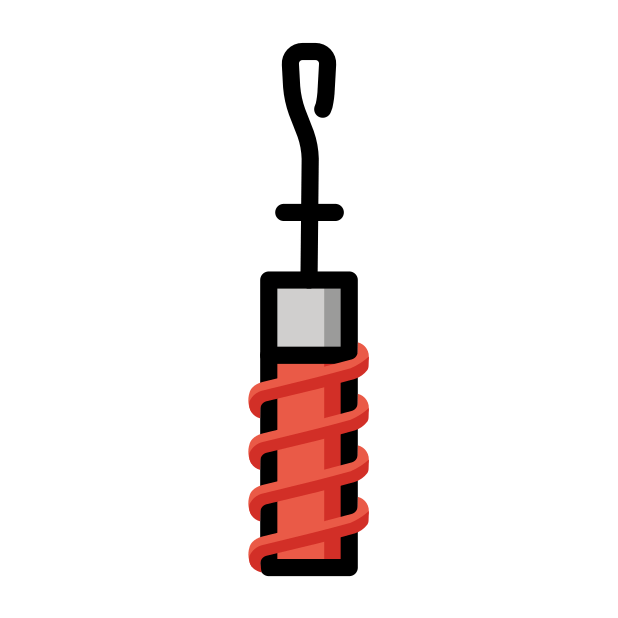
ice core sample